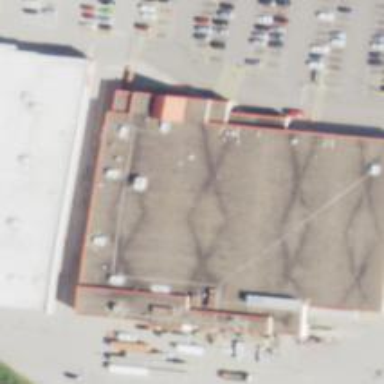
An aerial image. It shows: Supermarket.